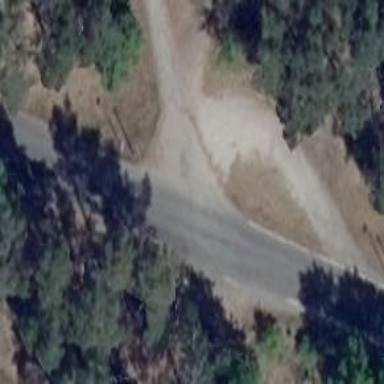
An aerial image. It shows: Unclassified road with asphalt surface.